Question: I have a problem where i am given the an image and have to recreate this image using python and matplotlib, sklearn, numpy. Following is the image:

Here is the code i have written so far in python:
'''
import matplotlib.pyplot as plt
from sklearn.datasets import load_iris
import numpy as np
iris = load_iris()
print(type(iris))
print(iris['target_names'])
print(iris['data'])
print(iris['target'])
print(iris['DESCR'])
print(iris['feature_names'])
fig = plt.figure()
ax1 = plt.subplot(2, 1, 1)
ax2 = plt.subplot(2, 1, 2)
iris = load_iris()
data = np.array(iris['data'])
targets = np.array(iris['target'])
cd = {0: 'r', 1: 'b', 2: 'g'}
cols = np.array([cd[target] for target in targets])
ax1.scatter(data[:, 0], data[:, 1], c=cols)
ax2.scatter(data[:, 0], data[:, 2], c=cols)
plt.show()
'''
I am completely lost and really need help to get past this one, i only get the first 2 subplots right. Any advice would be very helpful as i have been trying to figure this one out a few days now.
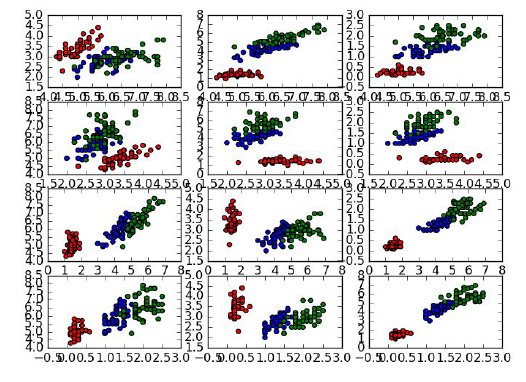
Answer: This hopefully explains exactly how to create the requested images:
'''
import matplotlib.pyplot as plt
from sklearn.datasets import load_iris
import numpy as np
fig, subs = plt.subplots(4,3) #setting the shape of the figure in one line as opposed to creating 12 variables
iris = load_iris() ##code as per the example
data = np.array(iris['data'])
targets = np.array(iris['target'])
cd = {0:'r',1:'b',2:"g"}
cols = np.array([cd[target] for target in targets])
# Row 1
subs[0][0].scatter(data[:,0], data[:,1], c=cols)
subs[0][1].scatter(data[:,0], data[:,2], c=cols)
subs[0][2].scatter(data[:,0], data[:,3], c=cols)
# Row 2
subs[1][0].scatter(data[:,1], data[:,0], c=cols)
subs[1][1].scatter(data[:,1], data[:,2], c=cols)
subs[1][2].scatter(data[:,1], data[:,3], c=cols)
# Row 3
subs[2][0].scatter(data[:,2], data[:,0], c=cols)
subs[2][1].scatter(data[:,2], data[:,1], c=cols)
subs[2][2].scatter(data[:,2], data[:,3], c=cols)
#Row 4
subs[3][0].scatter(data[:,3], data[:,0], c=cols)
subs[3][1].scatter(data[:,3], data[:,1], c=cols)
subs[3][2].scatter(data[:,3], data[:,2], c=cols)
plt.show()
'''